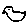
Label: bird